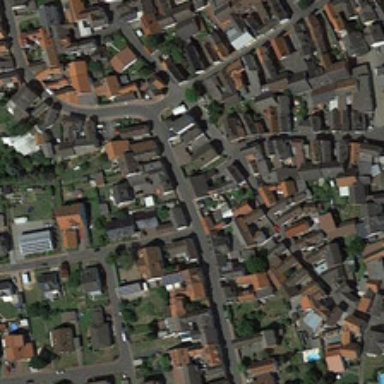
Many buildings and green trees are in a dense residential area .